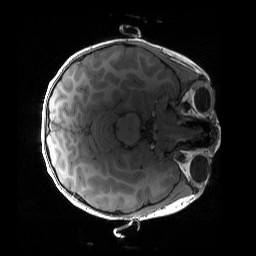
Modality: T1w
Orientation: axial
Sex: female
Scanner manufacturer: siemens
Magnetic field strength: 3 T
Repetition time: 1.9 s
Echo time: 0.00243 s